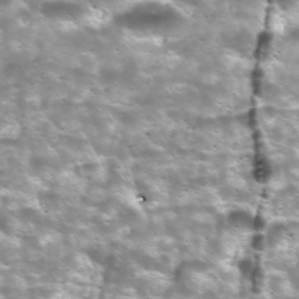
Label: non_frost